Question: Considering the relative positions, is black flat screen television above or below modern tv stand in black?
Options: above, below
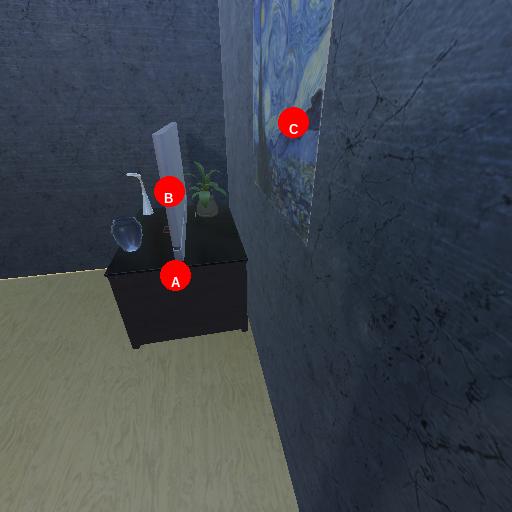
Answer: above